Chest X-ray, PA view. Patient: 26 years old, sex F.
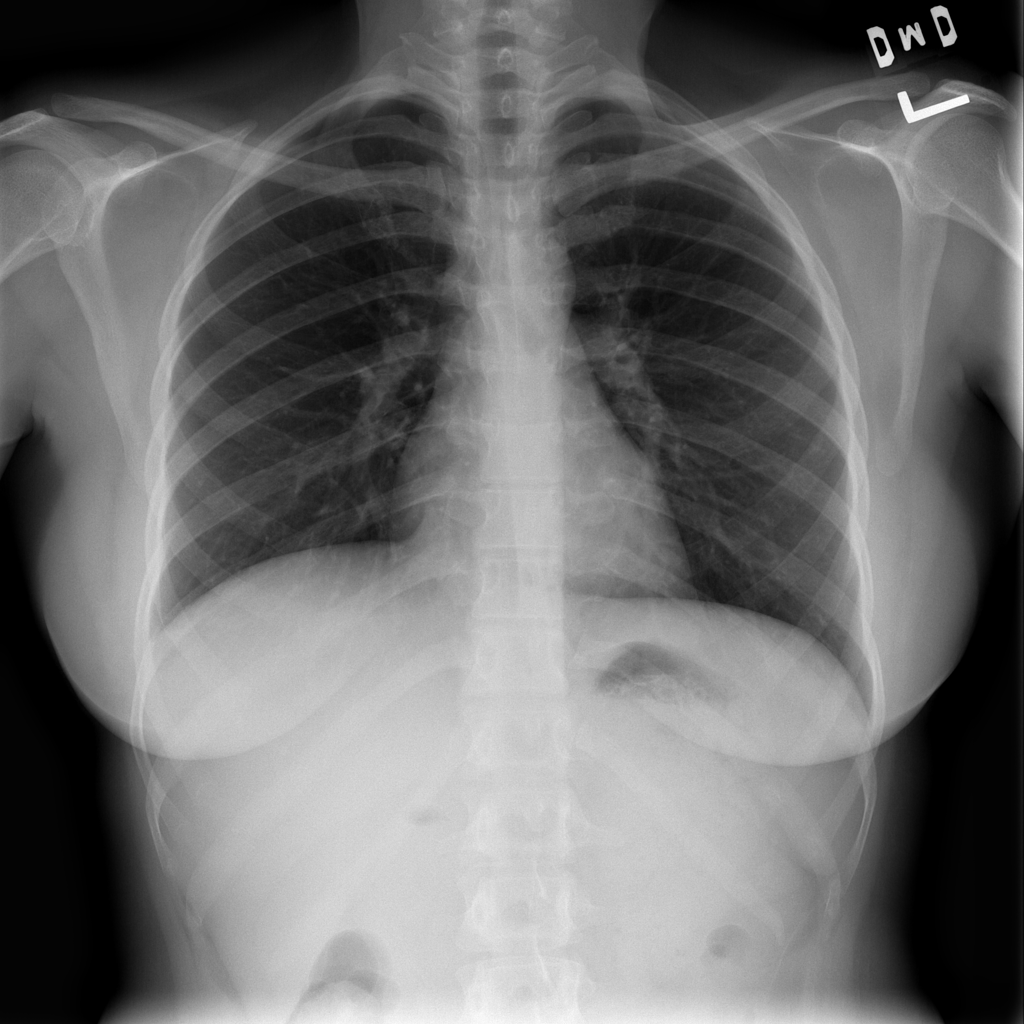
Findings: No Finding